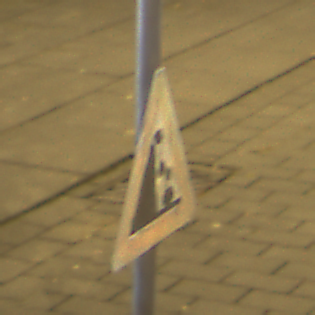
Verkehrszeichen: SteinschlagLinks
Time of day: Night
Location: Outdoor (Urban)
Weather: Clear
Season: NotSpecified
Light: Artificial